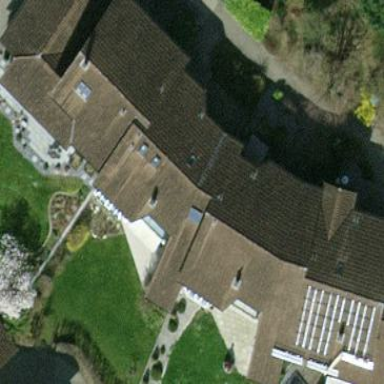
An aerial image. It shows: Terrace building.